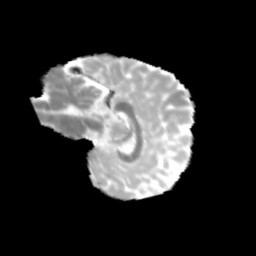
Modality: MD
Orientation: sagittal
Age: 12
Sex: female
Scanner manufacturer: siemens
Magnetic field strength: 3 T
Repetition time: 3.8 s
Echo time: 0.07 s